Field crop: maize
Growth stage: 2
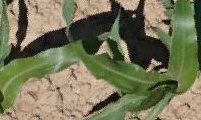
Species: maize